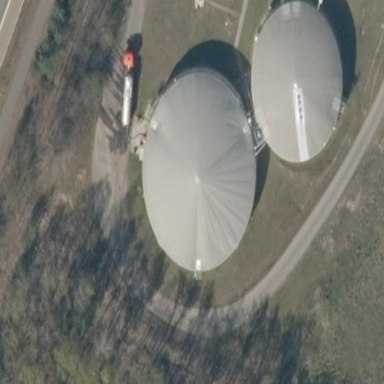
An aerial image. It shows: Digester building.